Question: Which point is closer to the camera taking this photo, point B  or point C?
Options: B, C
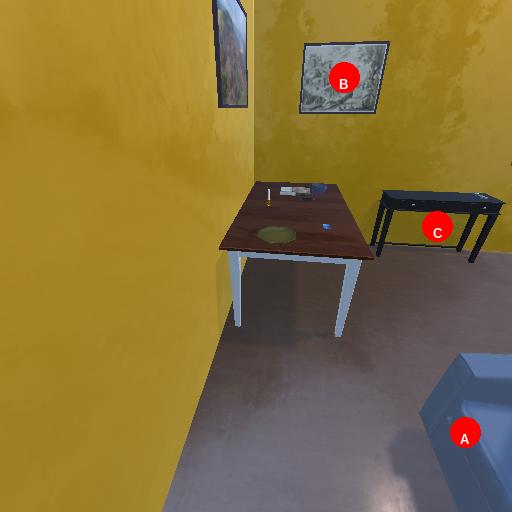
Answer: B